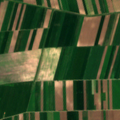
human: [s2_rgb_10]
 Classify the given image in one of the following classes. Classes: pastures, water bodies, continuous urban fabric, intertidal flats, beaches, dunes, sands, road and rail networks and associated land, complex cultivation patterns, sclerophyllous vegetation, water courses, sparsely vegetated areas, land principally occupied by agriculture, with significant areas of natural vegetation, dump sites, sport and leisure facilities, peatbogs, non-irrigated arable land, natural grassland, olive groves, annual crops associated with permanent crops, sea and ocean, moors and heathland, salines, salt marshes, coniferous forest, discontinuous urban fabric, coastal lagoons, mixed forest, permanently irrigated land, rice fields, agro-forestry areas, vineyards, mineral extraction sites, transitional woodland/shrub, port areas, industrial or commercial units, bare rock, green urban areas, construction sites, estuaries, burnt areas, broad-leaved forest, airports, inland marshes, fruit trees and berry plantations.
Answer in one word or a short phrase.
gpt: non-irrigated arable land